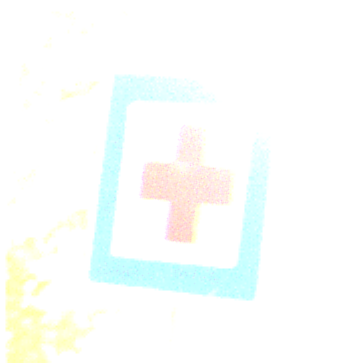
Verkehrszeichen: ErsteHilfe
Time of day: Midday
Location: Outdoor (Urban)
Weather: Clear
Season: NotSpecified
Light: Natural